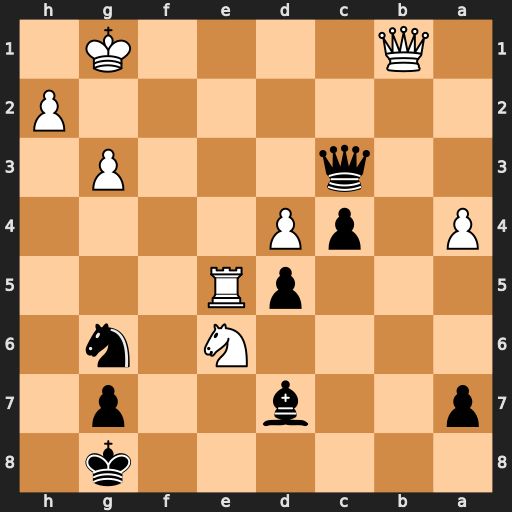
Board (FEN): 6k1/p2b2p1/4N1n1/3pR3/P1pP4/2q3P1/7P/1Q4K1
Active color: b
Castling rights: -
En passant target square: -
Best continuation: Nxe5 Qb8+ Kf7